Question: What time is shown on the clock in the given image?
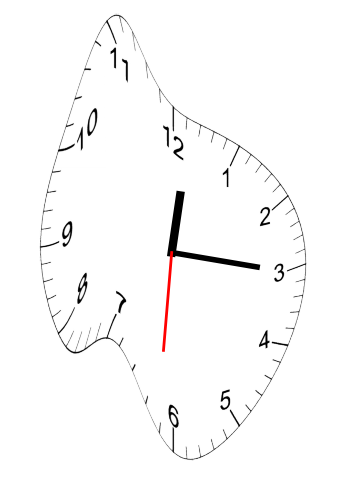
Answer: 12:15:31